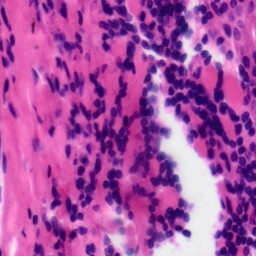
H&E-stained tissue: Tonsil